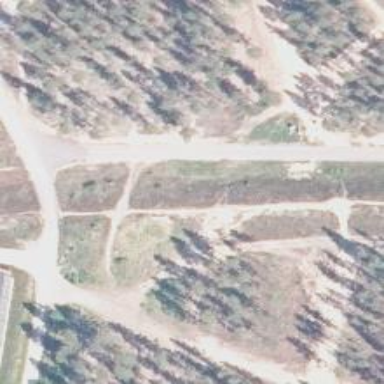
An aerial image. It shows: Disc golf hole.